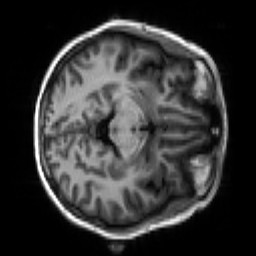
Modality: T1w
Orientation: axial
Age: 19
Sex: female
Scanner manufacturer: siemens
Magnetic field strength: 3 T
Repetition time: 2.3 s
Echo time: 0.00266 s